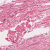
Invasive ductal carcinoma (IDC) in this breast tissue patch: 0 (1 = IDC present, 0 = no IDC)